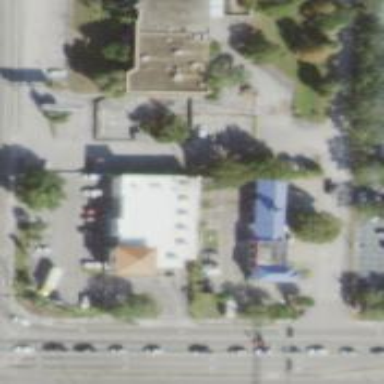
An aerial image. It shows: Supermarket.